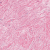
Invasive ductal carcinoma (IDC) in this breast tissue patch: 0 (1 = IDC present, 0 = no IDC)